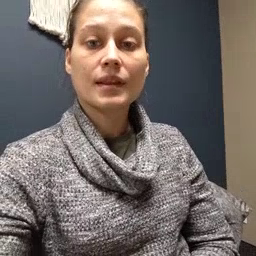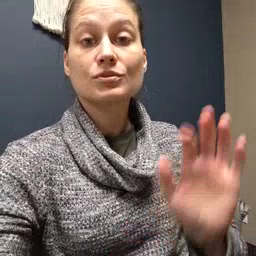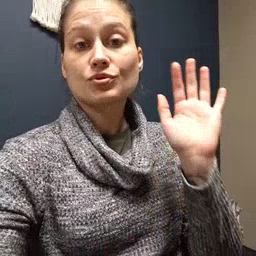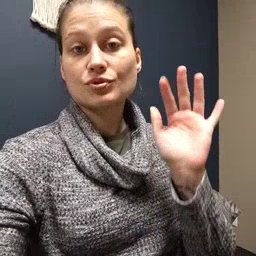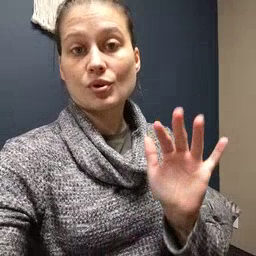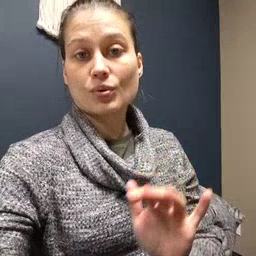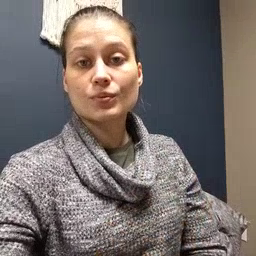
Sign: snow